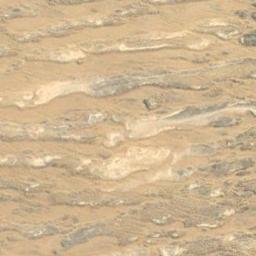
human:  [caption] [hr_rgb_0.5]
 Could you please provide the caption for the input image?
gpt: There are yellow desert with lines of bare land .

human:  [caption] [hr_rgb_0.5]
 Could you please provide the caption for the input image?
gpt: There is some vegetation in this desert .

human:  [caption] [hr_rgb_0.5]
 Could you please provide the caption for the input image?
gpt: The desert has yellow sand and lots of transverse sand ridges .

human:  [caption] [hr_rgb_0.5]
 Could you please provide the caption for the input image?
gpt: This is a yellow desert with wavy stripes and there is dense dark green chaparral in the desert .

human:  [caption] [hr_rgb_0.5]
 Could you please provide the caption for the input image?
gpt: A desert covered with sand and some bare land .